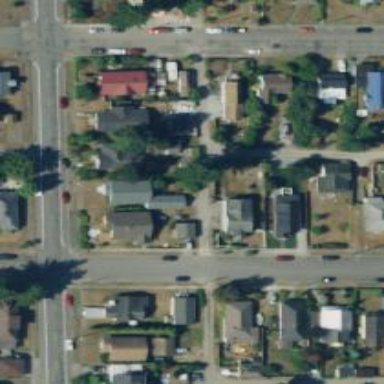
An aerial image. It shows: Alleyway designated as service road.